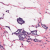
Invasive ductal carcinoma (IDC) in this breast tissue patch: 1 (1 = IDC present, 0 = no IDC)